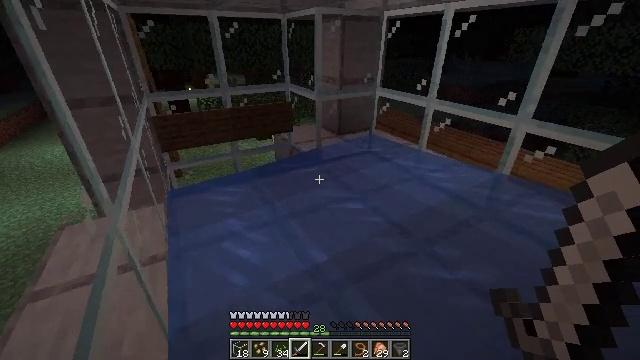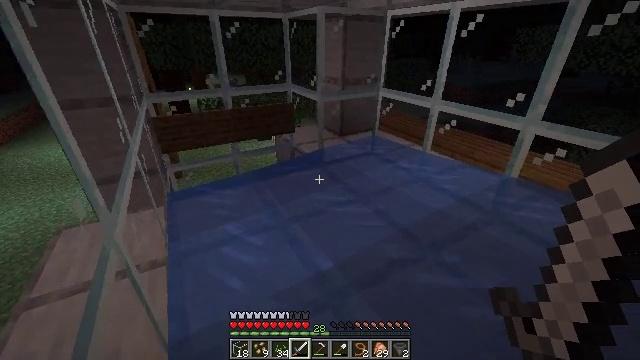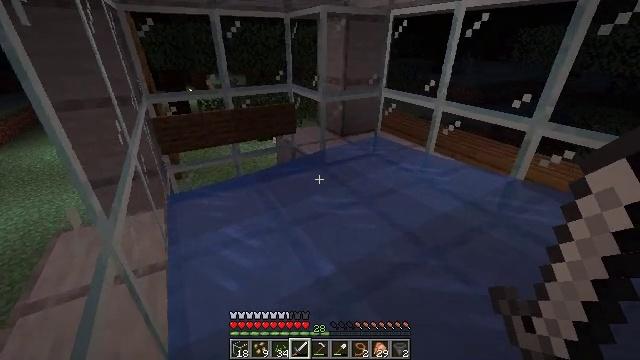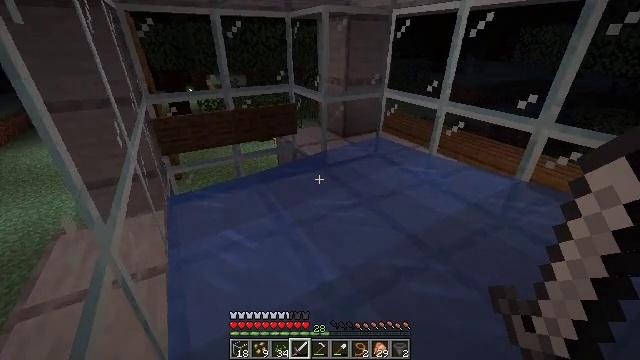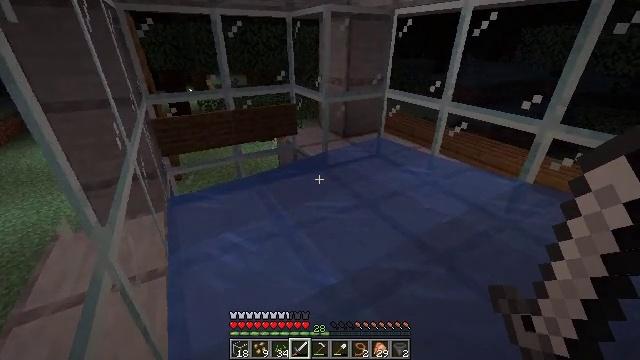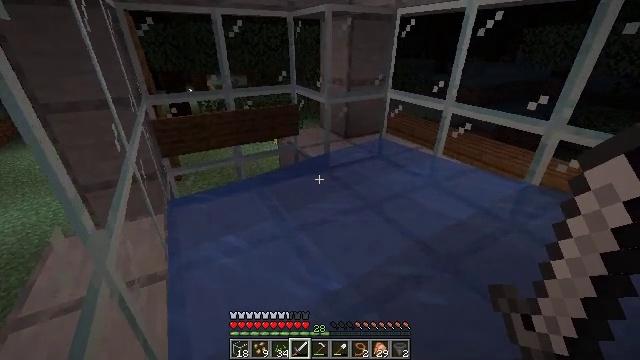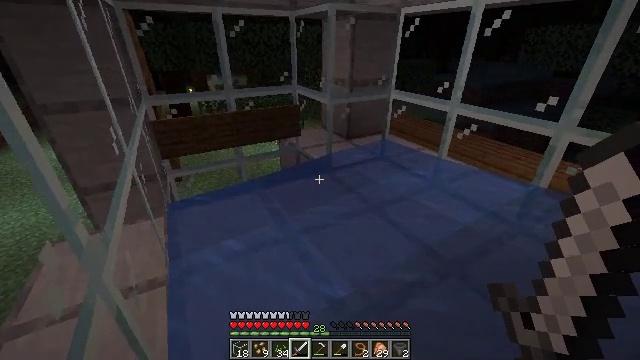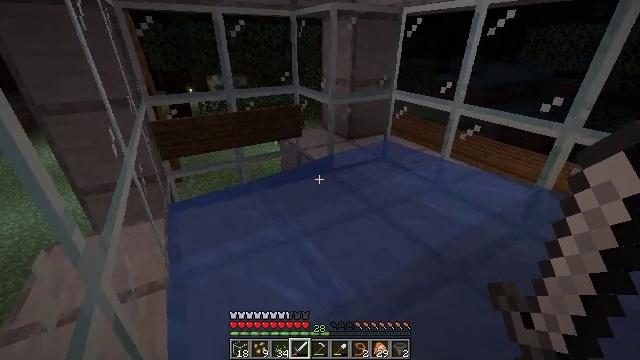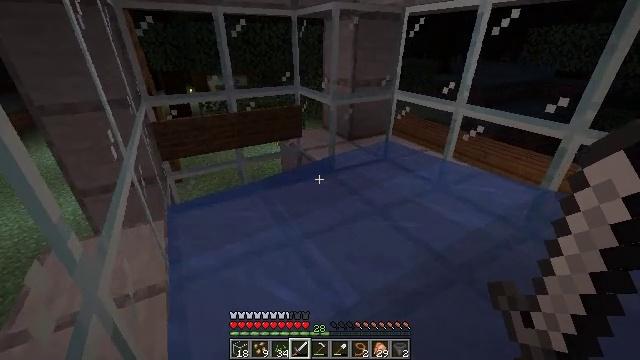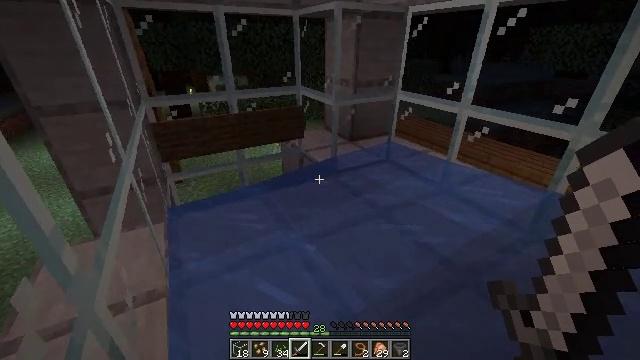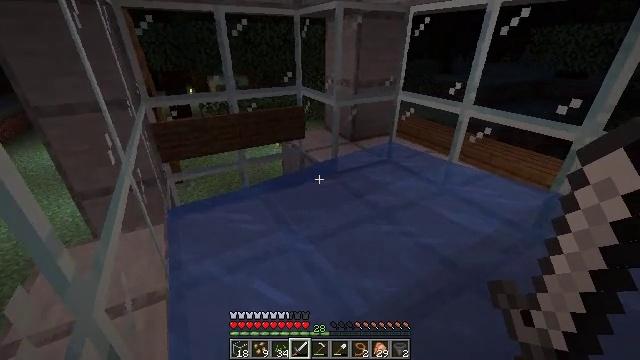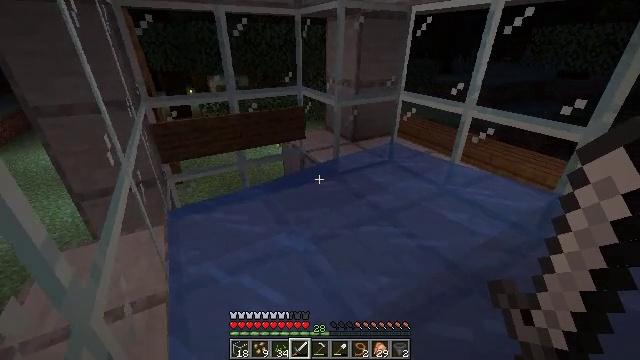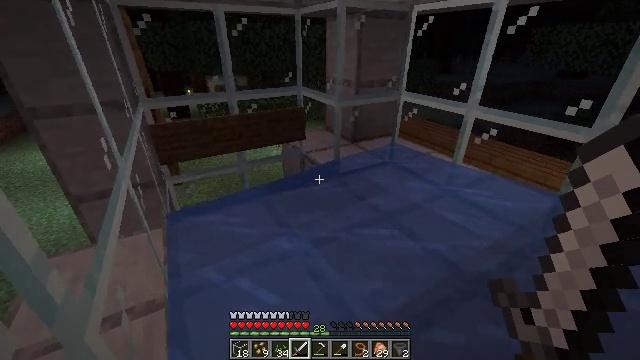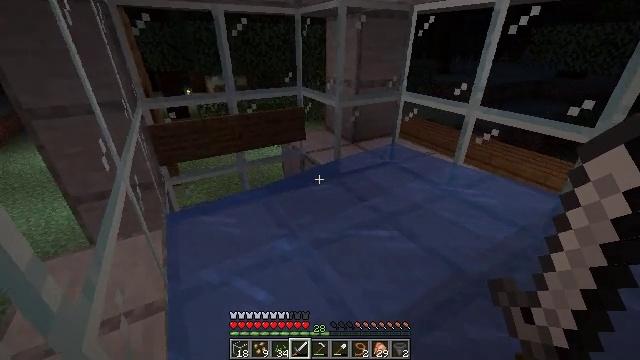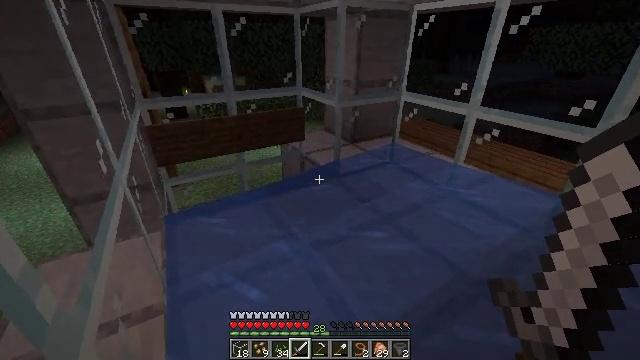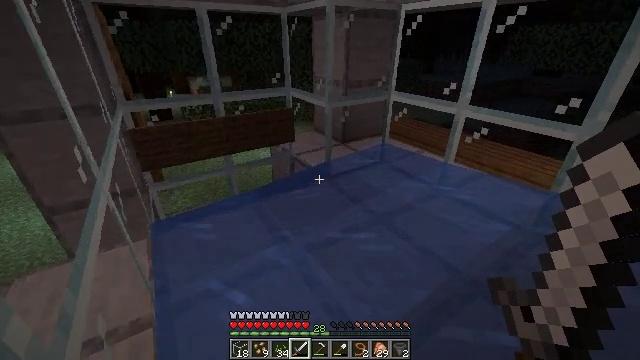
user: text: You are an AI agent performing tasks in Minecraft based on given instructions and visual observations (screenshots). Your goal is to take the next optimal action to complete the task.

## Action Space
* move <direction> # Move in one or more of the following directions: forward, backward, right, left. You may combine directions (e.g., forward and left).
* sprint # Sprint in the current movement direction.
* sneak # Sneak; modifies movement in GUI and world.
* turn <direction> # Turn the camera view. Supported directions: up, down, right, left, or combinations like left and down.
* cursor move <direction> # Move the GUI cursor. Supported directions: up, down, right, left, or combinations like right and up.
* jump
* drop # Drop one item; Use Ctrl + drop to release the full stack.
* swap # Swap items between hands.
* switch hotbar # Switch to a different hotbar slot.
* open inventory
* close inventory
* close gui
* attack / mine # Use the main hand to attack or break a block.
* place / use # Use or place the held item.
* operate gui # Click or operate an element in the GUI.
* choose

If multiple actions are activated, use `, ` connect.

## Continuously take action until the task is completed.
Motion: motion action
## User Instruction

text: Remove the glass to use the space.
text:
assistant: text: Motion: no_op
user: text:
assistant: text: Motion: no_op
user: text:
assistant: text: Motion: no_op
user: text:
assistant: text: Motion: no_op
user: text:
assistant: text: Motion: no_op
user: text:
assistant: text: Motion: no_op
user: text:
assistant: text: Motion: no_op
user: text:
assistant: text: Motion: no_op
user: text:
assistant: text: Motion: no_op
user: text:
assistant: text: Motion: no_op
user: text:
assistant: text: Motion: no_op
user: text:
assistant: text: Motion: no_op
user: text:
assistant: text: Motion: no_op
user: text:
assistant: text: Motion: no_op
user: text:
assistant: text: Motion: turn right
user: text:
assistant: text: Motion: turn right
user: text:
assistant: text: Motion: turn right
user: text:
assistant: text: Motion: turn right
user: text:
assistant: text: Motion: no_op
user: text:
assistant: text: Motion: no_op
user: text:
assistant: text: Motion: no_op
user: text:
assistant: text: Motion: no_op
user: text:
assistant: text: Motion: turn left and down
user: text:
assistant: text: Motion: turn left and down
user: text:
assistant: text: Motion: turn left
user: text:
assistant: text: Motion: turn left
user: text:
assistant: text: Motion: turn left and down
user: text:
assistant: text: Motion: move forward, turn left and down
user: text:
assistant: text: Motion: move forward and move right, turn left and down
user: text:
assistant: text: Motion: move forward and move right, turn left and down